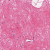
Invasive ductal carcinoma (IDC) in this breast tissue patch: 0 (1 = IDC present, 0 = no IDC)